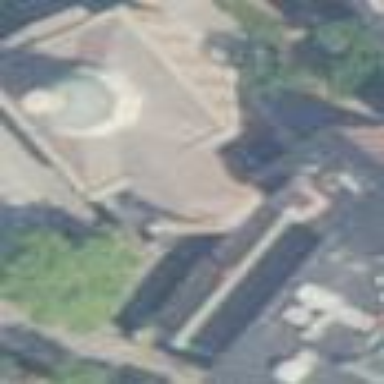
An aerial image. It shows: Church which is place of worship.